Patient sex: M
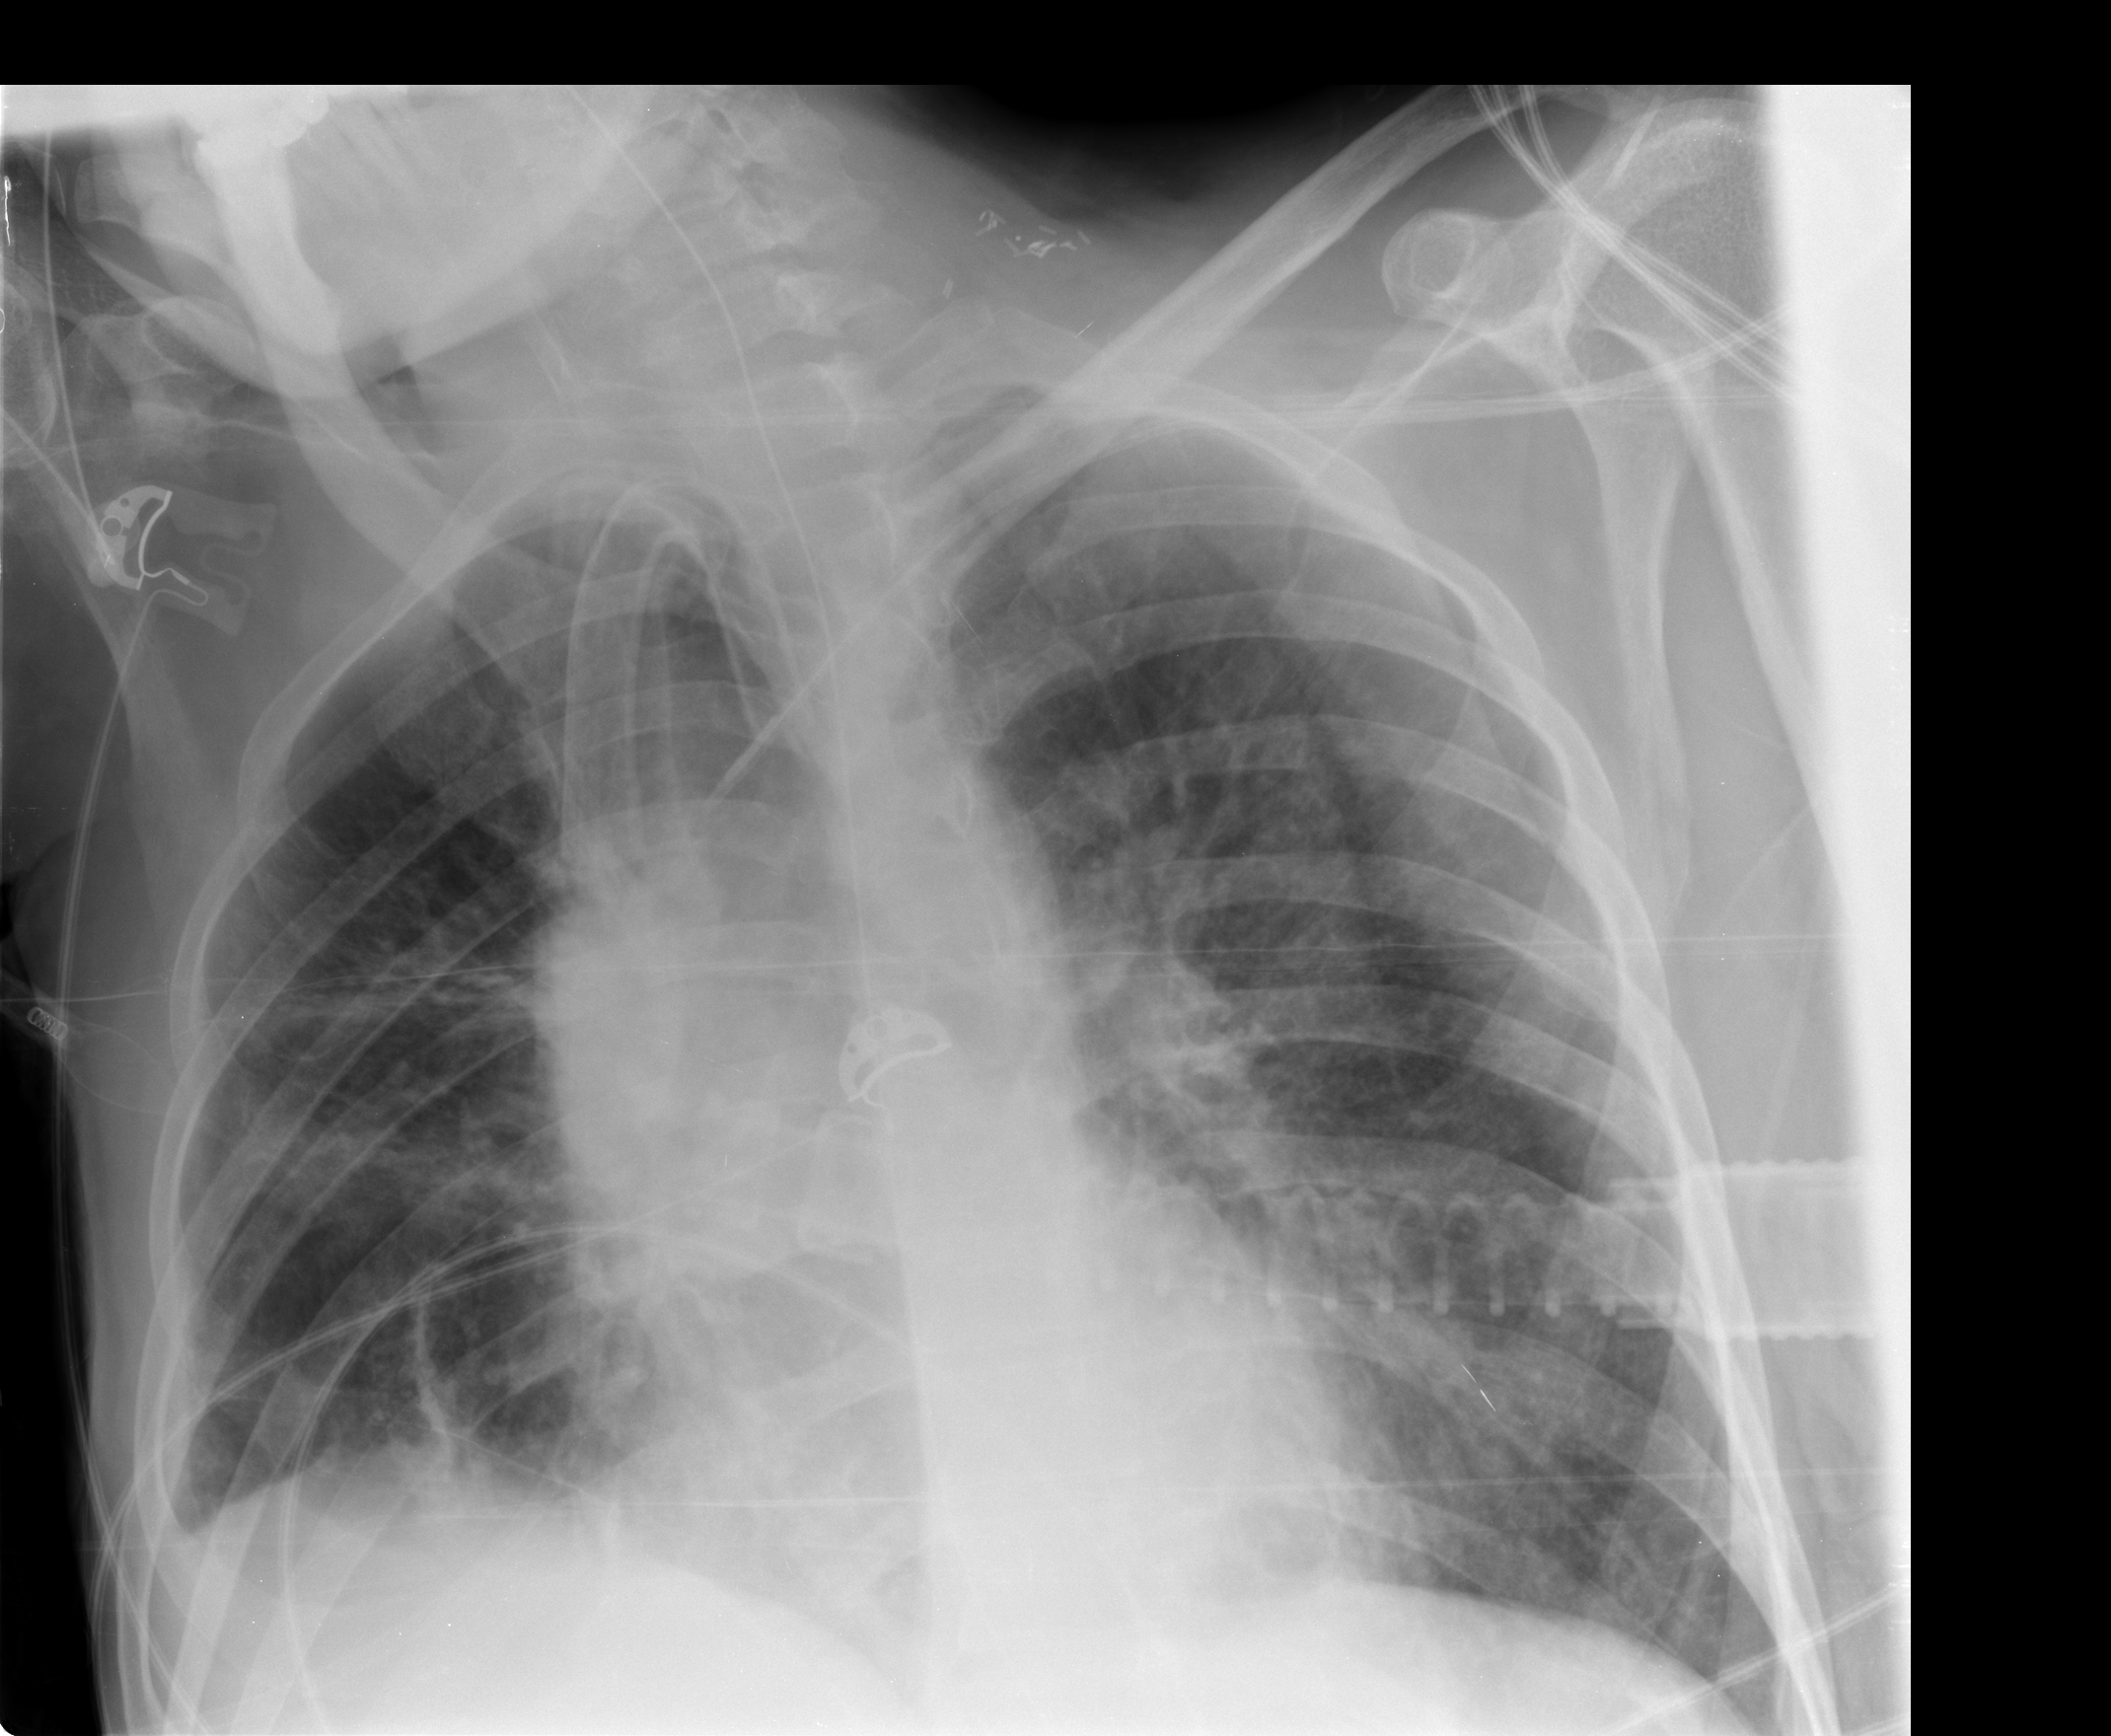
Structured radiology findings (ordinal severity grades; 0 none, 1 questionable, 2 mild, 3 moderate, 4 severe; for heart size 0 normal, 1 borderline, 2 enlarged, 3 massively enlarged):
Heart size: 0
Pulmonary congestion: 2
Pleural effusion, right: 2
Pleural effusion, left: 2
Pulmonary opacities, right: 2
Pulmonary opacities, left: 2
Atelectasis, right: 2
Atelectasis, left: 2